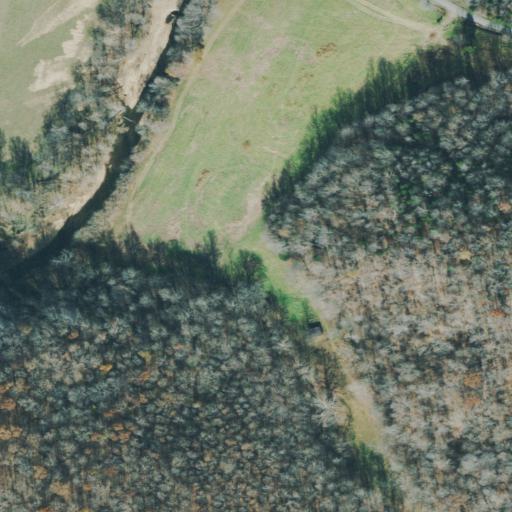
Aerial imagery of valley in Tennessee named Gwin Hollow containing deciduous forest, grassland, mixed forest, pasture, woody wetlands, herbaceous wetlands, open development, and low intensity development